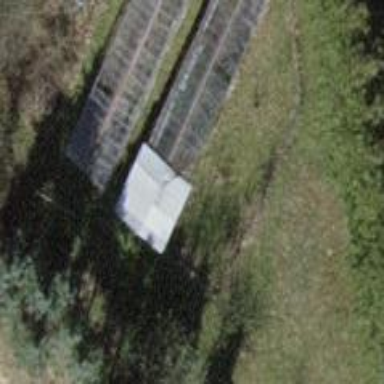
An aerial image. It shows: Greenhouse.